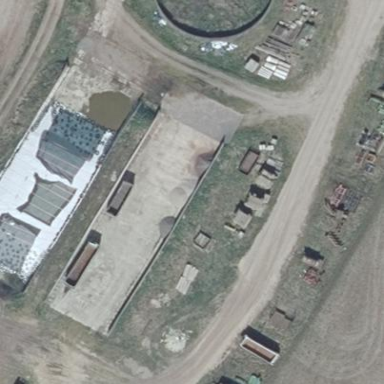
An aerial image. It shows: Bunker silo.